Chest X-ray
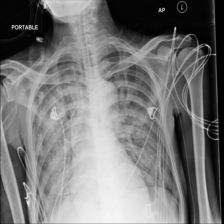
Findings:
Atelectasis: negative
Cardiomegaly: negative
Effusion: negative
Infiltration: negative
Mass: negative
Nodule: negative
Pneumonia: negative
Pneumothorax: negative
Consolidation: negative
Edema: negative
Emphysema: negative
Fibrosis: negative
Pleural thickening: negative
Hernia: negative